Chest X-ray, PA view. Patient: 30 years old, sex M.
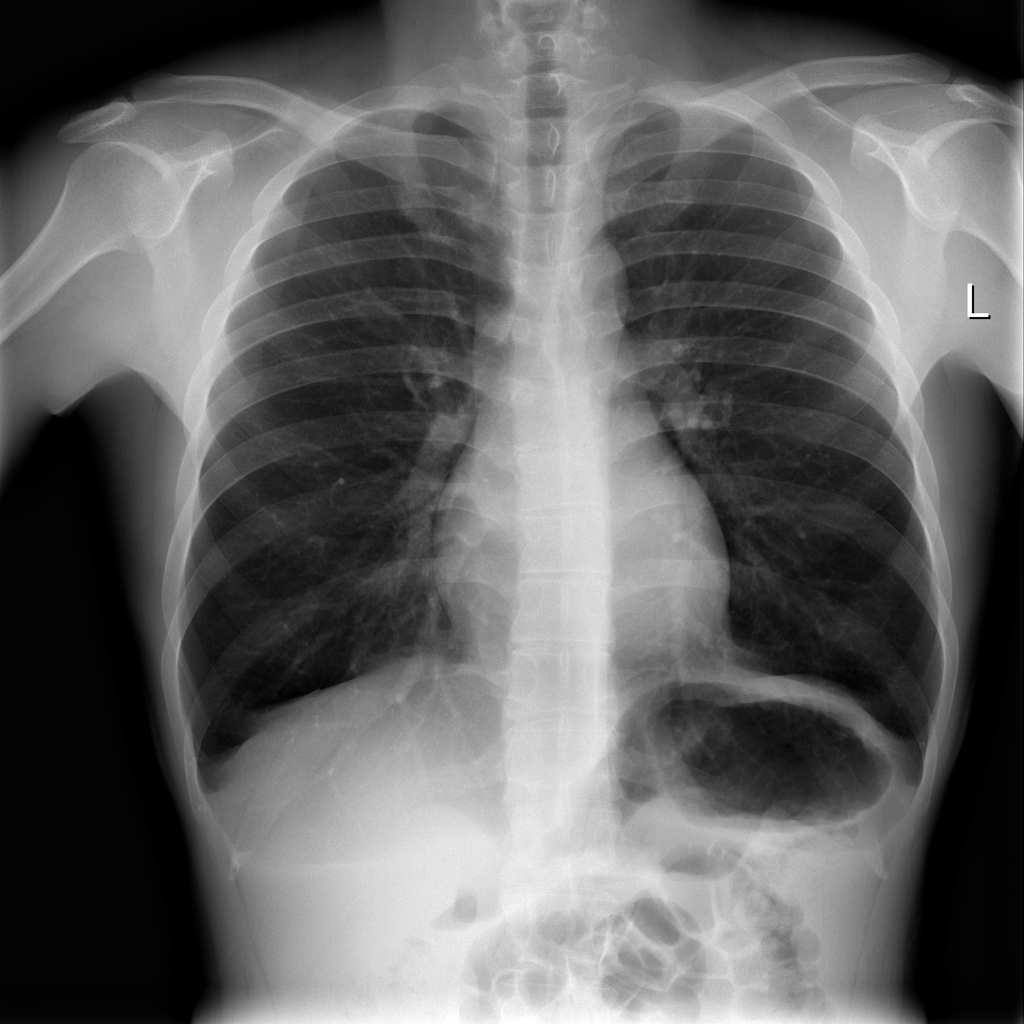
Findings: No Finding